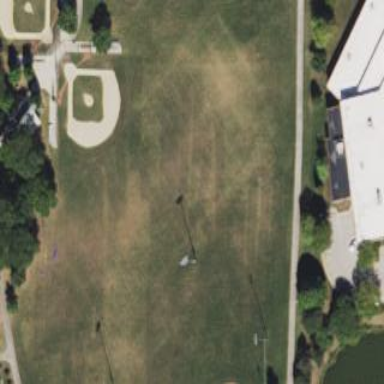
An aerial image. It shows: Baseball pitch for leisure land activities.